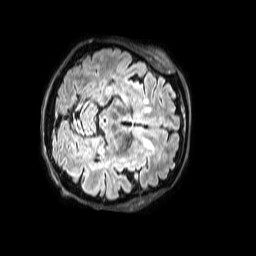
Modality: FLAIR
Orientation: axial
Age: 62
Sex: female
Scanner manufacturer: philips
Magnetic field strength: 3 T
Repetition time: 4.8 s
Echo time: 0.295 s